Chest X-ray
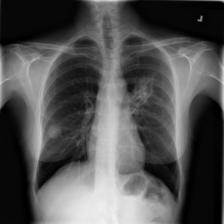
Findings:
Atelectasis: negative
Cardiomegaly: negative
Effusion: negative
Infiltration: positive
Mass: negative
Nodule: negative
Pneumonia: negative
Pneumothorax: negative
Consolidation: negative
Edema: negative
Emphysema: negative
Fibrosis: negative
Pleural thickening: negative
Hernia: negative